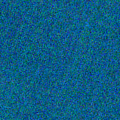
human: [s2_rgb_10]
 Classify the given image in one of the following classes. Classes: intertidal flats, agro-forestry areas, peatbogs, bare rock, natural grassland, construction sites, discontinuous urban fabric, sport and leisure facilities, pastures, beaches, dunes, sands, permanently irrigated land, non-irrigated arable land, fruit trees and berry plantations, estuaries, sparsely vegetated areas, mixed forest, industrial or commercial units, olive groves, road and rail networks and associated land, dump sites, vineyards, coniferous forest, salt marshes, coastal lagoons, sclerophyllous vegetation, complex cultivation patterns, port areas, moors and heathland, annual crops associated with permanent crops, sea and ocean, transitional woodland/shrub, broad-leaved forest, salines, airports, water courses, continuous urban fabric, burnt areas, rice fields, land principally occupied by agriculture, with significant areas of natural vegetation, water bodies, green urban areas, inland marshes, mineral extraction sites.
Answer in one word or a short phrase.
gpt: sea and ocean